Question: I have a class with the following definition,
'''
class BinomialNode
{
public int key; // The key value
public int x_point; // x co-ordinate for drawing
public int y_point; // y co-ordinate for drawing
public int degree; // number of siblings/children for current node
public BinomialNode parent;
public BinomialNode child;
public BinomialNode sibling;
...
}
'''
We are learning Binomial Heaps in college and I've implemented the merge and insert algorithms in code. At least, when I pause Visual Studio and go over the "Locals" (by hovering the mouse over a variable), I see the data as I expect.
As an experiment, I've added 2 extra variables to the standard "Binomial Node". They are x_point and y_point. Now during program execution I see this,

Please note the area I've indicated above. It's supposed to represent the same node, but as we can see, the value of x_point is different. (In other cases, y_point is different)
Does anyone have a clue why this is happening? As I understand things, if it represents the same node, the data be identical. But it isn't - which means it's not the same node. How can that be possible? If I ignore my "extra" x_point and y_point variables, the code runs perfectly! In fact, I wouldn't have even know this to be a problem.
It's not visible from my snippet, but x_point & y_point are the only values I EDIT outside the class definition. The others, while public are only read from.
EDIT:
Here is the code I've made,
'''
class BinomialNode
{
public int key; // The key value
public int x_point; // x co-ordinate for drawing
public int y_point; // y co-ordinate for drawing
public int degree; // number of siblings/children for current node
public BinomialNode parent;
public BinomialNode child;
public BinomialNode sibling;
// Binomial Link takes the tree rooted at y and makes it a child of z
private static void Binomial_Link(ref BinomialNode y,ref BinomialNode z)
{
y.parent = z;
y.sibling = z.child;
z.child = y;
z.degree++;
}
// This merges the root lists of H1 and H2 into a single linked list that is sorted
// by degree in increasing order
private static BinomialNode Binomial_Heap_Merge(BinomialNode H1, BinomialNode H2)
{
BinomialNode H = new BinomialNode();
BinomialNode temp = H;
if (H1 == null) // if it's the first insert
{
return H2;
}
while (H1 != null && H2 != null)
{
if (H1.degree < H2.degree)
{
// insert H1 into position
temp.key = H1.key;
temp.x_point = H1.x_point;
temp.y_point = H1.y_point;
temp.child = H1.child;
temp.degree = H1.degree;
temp.sibling = new BinomialNode();
temp = temp.sibling;
// move H1 to the next sibling
H1 = H1.sibling;
}
else
{
// insert H2 into position
temp.key = H2.key;
temp.x_point = H2.x_point;
temp.y_point = H2.y_point;
temp.child = H2.child;
temp.degree = H2.degree;
temp.sibling = new BinomialNode();
temp = temp.sibling;
// move H2 to next sibling
H2 = H2.sibling;
}
}
// one of them hit null, so fill in the rest
while (H1 != null)
{
// insert H1 into position
temp.key = H1.key;
temp.x_point = H1.x_point;
temp.y_point = H1.y_point;
temp.child = H1.child;
temp.degree = H1.degree;
temp.sibling = new BinomialNode();
temp = temp.sibling;
// move H1 to the next sibling
H1 = H1.sibling;
}
while (H2 != null)
{
// insert H2 into position
temp.key = H2.key;
temp.x_point = H2.x_point;
temp.y_point = H2.y_point;
temp.child = H2.child;
temp.degree = H2.degree;
temp.sibling = new BinomialNode();
temp = temp.sibling;
// move H2 to the next sibling
H2 = H2.sibling;
}
// To remove the extra node added,
temp = H;
while (temp != null)
{
if (temp.sibling.key == 0 && temp.sibling.sibling == null && temp.sibling.child == null)
{
// found the extra, now to get rid of it!
temp.sibling = null;
}
temp = temp.sibling;
}
return H; // send back the merged heap
}
// Unites the binomial heaps H1 & H2 and returns resulting heap
public static BinomialNode Binomial_Heap_Union(BinomialNode H1, BinomialNode H2)
{
BinomialNode prev_x, x, next_x;
BinomialNode H = new BinomialNode();
H = Binomial_Heap_Merge(H1, H2);
// simple checks
if (H == null)
{
return H;
}
else
{
prev_x = null;
x = H;
next_x = x.sibling;
}
// now, for the actual merging
while (next_x != null)
{
if ((x.degree != next_x.degree) || (next_x.sibling != null && x.degree == next_x.sibling.degree))
{
prev_x = x;
x = next_x;
}
else if (x.key <= next_x.key)
{
x.sibling = next_x.sibling;
Binomial_Link(ref next_x, ref x);
}
else
{
if (prev_x == null)
{
H = next_x;
}
else
{
prev_x.sibling = x.sibling;
}
Binomial_Link(ref x, ref next_x);
x = next_x;
}
next_x = x.sibling;
}
// now, to return the merged heap
return H;
}
// inserting a key into a heap
public static void Binomial_Heap_Insert(ref BinomialNode H, int x)
{
BinomialNode H_temp = new BinomialNode();
H_temp.key = x;
H_temp.parent = null;
H_temp.degree = 0;
H_temp.sibling = null;
H_temp.child = null;
H = Binomial_Heap_Union(H, H_temp);
}
}
'''
I use a form window to get the data from users to fill in the heap. The input is here,
'''
private void button1_Click(object sender, EventArgs e)
{
BinomialNode.Binomial_Heap_Insert(ref B_HEAP1, Int32.Parse(numericUpDown1.Value.ToString()));
// drawing the heap
pictureBox1.Refresh();
int x = 0;
DrawNodeValue(pictureBox1, ref B_HEAP1, ref x, 0);
}
'''
I hope the code isn't too badly made?
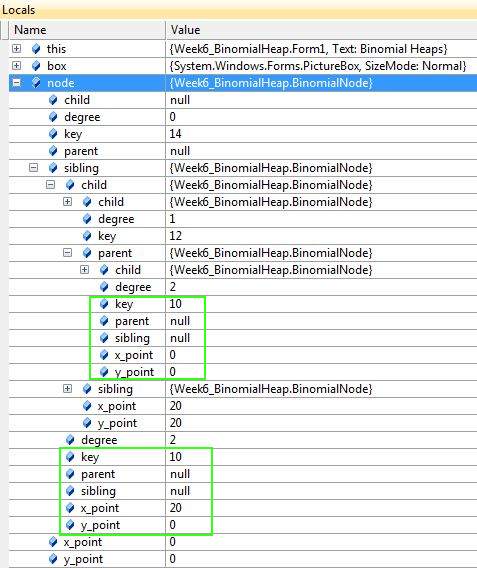
Answer: You're creating a new node, and then copying all the values over. Is that what you want to do? If you expect to be using the same nodes, then use the same nodes.
Instead of:
'''
Node H = new Node();
Node temp = H;
if(node1 > node2)
temp.values = node1.values
else
temp.values = node2.values
'''
Just use the actual objects...
'''
Node temp;
if(node1 > node2)
temp = node1;
else
temp = node2;
'''
I'm not sure where the values are getting separated, but this is why they're not actually the same node.